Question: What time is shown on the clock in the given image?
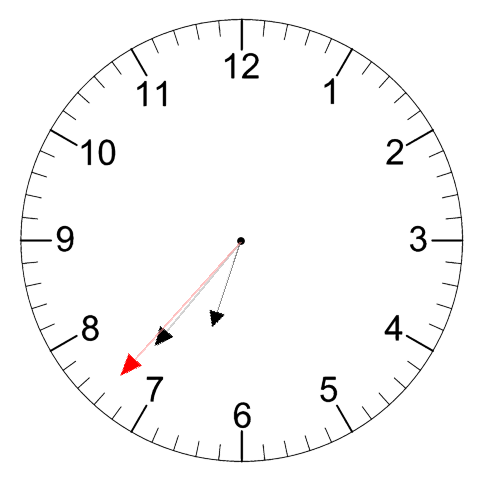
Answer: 06:36:37